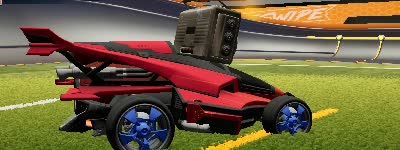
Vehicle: aftershock